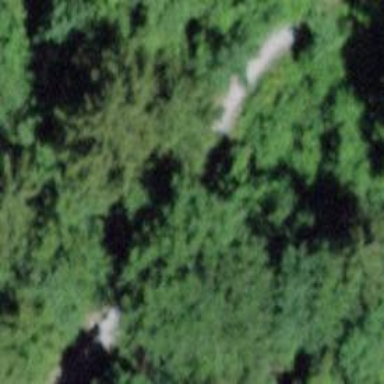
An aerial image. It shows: Compacted path with excellent trail visibility.